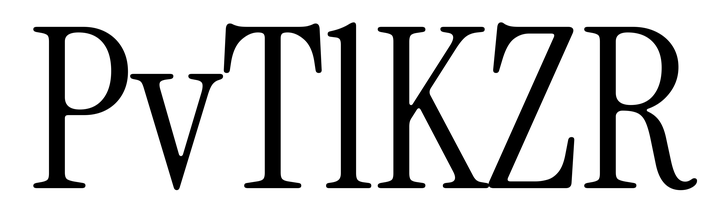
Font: InstrumentSerif-Regular